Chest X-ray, AP view. Patient: 41 years old, sex M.
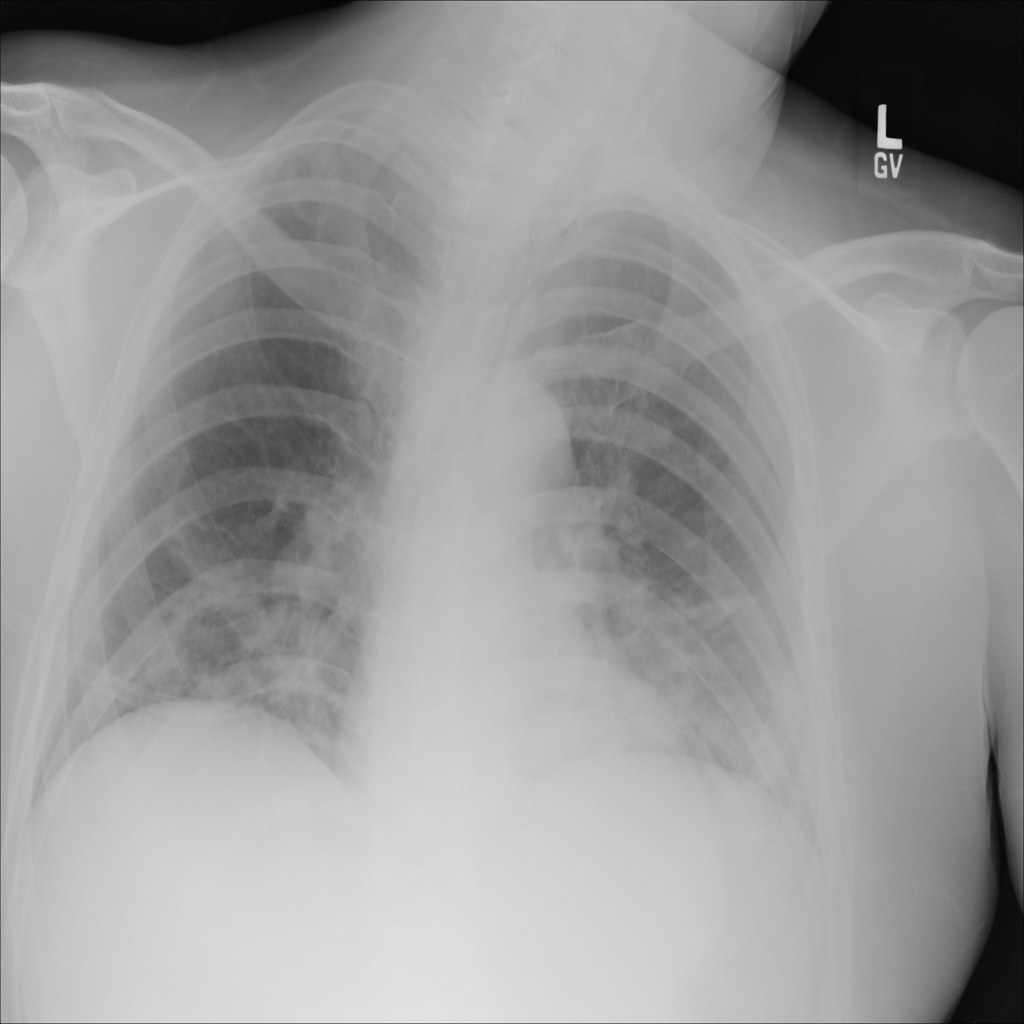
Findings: Infiltration